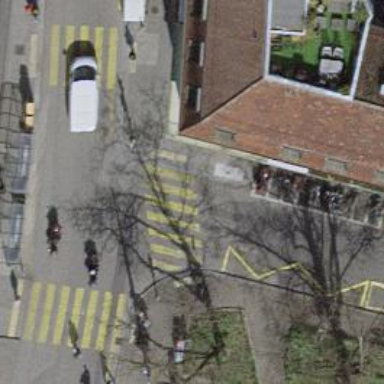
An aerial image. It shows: Kerb barrier.